Question: I have an application where my users might want to rotate the images they are shown to better view them.
I figured I could just apply '-moz-transform' and friends and be done with it, but then I realized that my browser does not seem to "push" elements out of the way like I expect, resulting in this:

My question is: is there a way for me to rotate the image, while having my browser move the elements around it in respect to its new dimensions?
Here's a JSFiddle: <URL> . Click the image to rotate it and illustrate the problem.
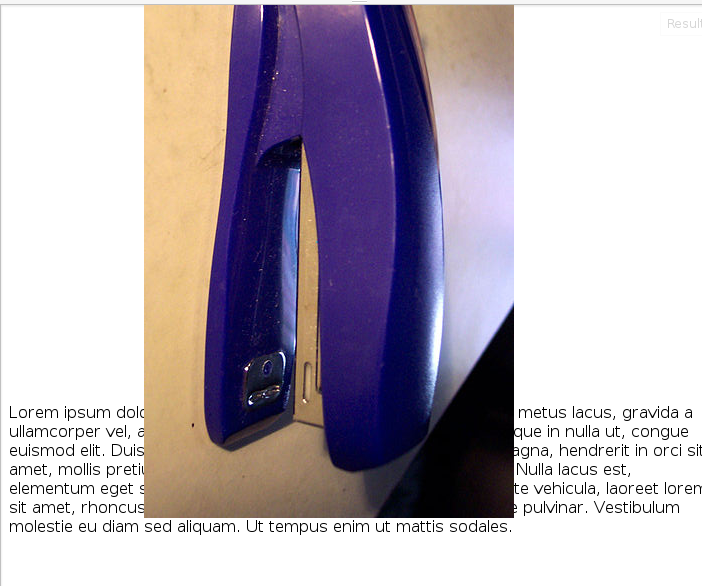
Answer: In pure CSS, no. But you can use jQuery to set some new margins:
'''
var e = $(el);
e.css({
'margin-bottom': (e.width( ) * Math.abs( Math.sin( degree * Math.PI / 180.0 ) ) + e.height( ) * (Math.abs( Math.cos( degree * Math.PI / 180.0 ) ) - 1)) / 2
});
'''
Fiddle: <URL>
Also to reply to Colonel Panic's answer, here is a version which sets all 4 margins: <URL>. It's a bit less elegant in the rotation, so I'd suggest only setting the margins you actually want to change.
Full (adapted) code:
'''
function setPaddedRotation( element, degree ) {
var e = $(element);
var rads = degree * Math.PI / 180.0;
var ss = Math.abs( Math.sin( rads ) );
var cc = Math.abs( Math.cos( rads ) );
var padx = (e.height( ) * ss + e.width( ) * (cc - 1)) / 2;
var pady = (e.width( ) * ss + e.height( ) * (cc - 1)) / 2;
e.css({
'-webkit-transform': 'rotate(' + degree + 'deg)',
'-moz-transform': 'rotate(' + degree + 'deg)',
'-ms-transform': 'rotate(' + degree + 'deg)',
'-o-transform': 'rotate(' + degree + 'deg)',
'transform': 'rotate(' + degree + 'deg)',
// remove any of these which you don't want
'margin-top': pady,
'margin-bottom': pady,
'margin-left': padx,
'margin-right': padx
})
}
'''